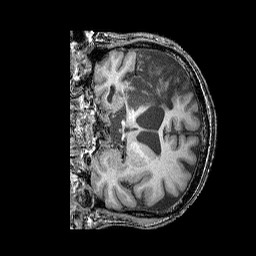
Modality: T1w
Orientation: coronal
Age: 64
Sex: male
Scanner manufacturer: siemens
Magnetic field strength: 3 T
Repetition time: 2.25 s
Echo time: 0.00415 s